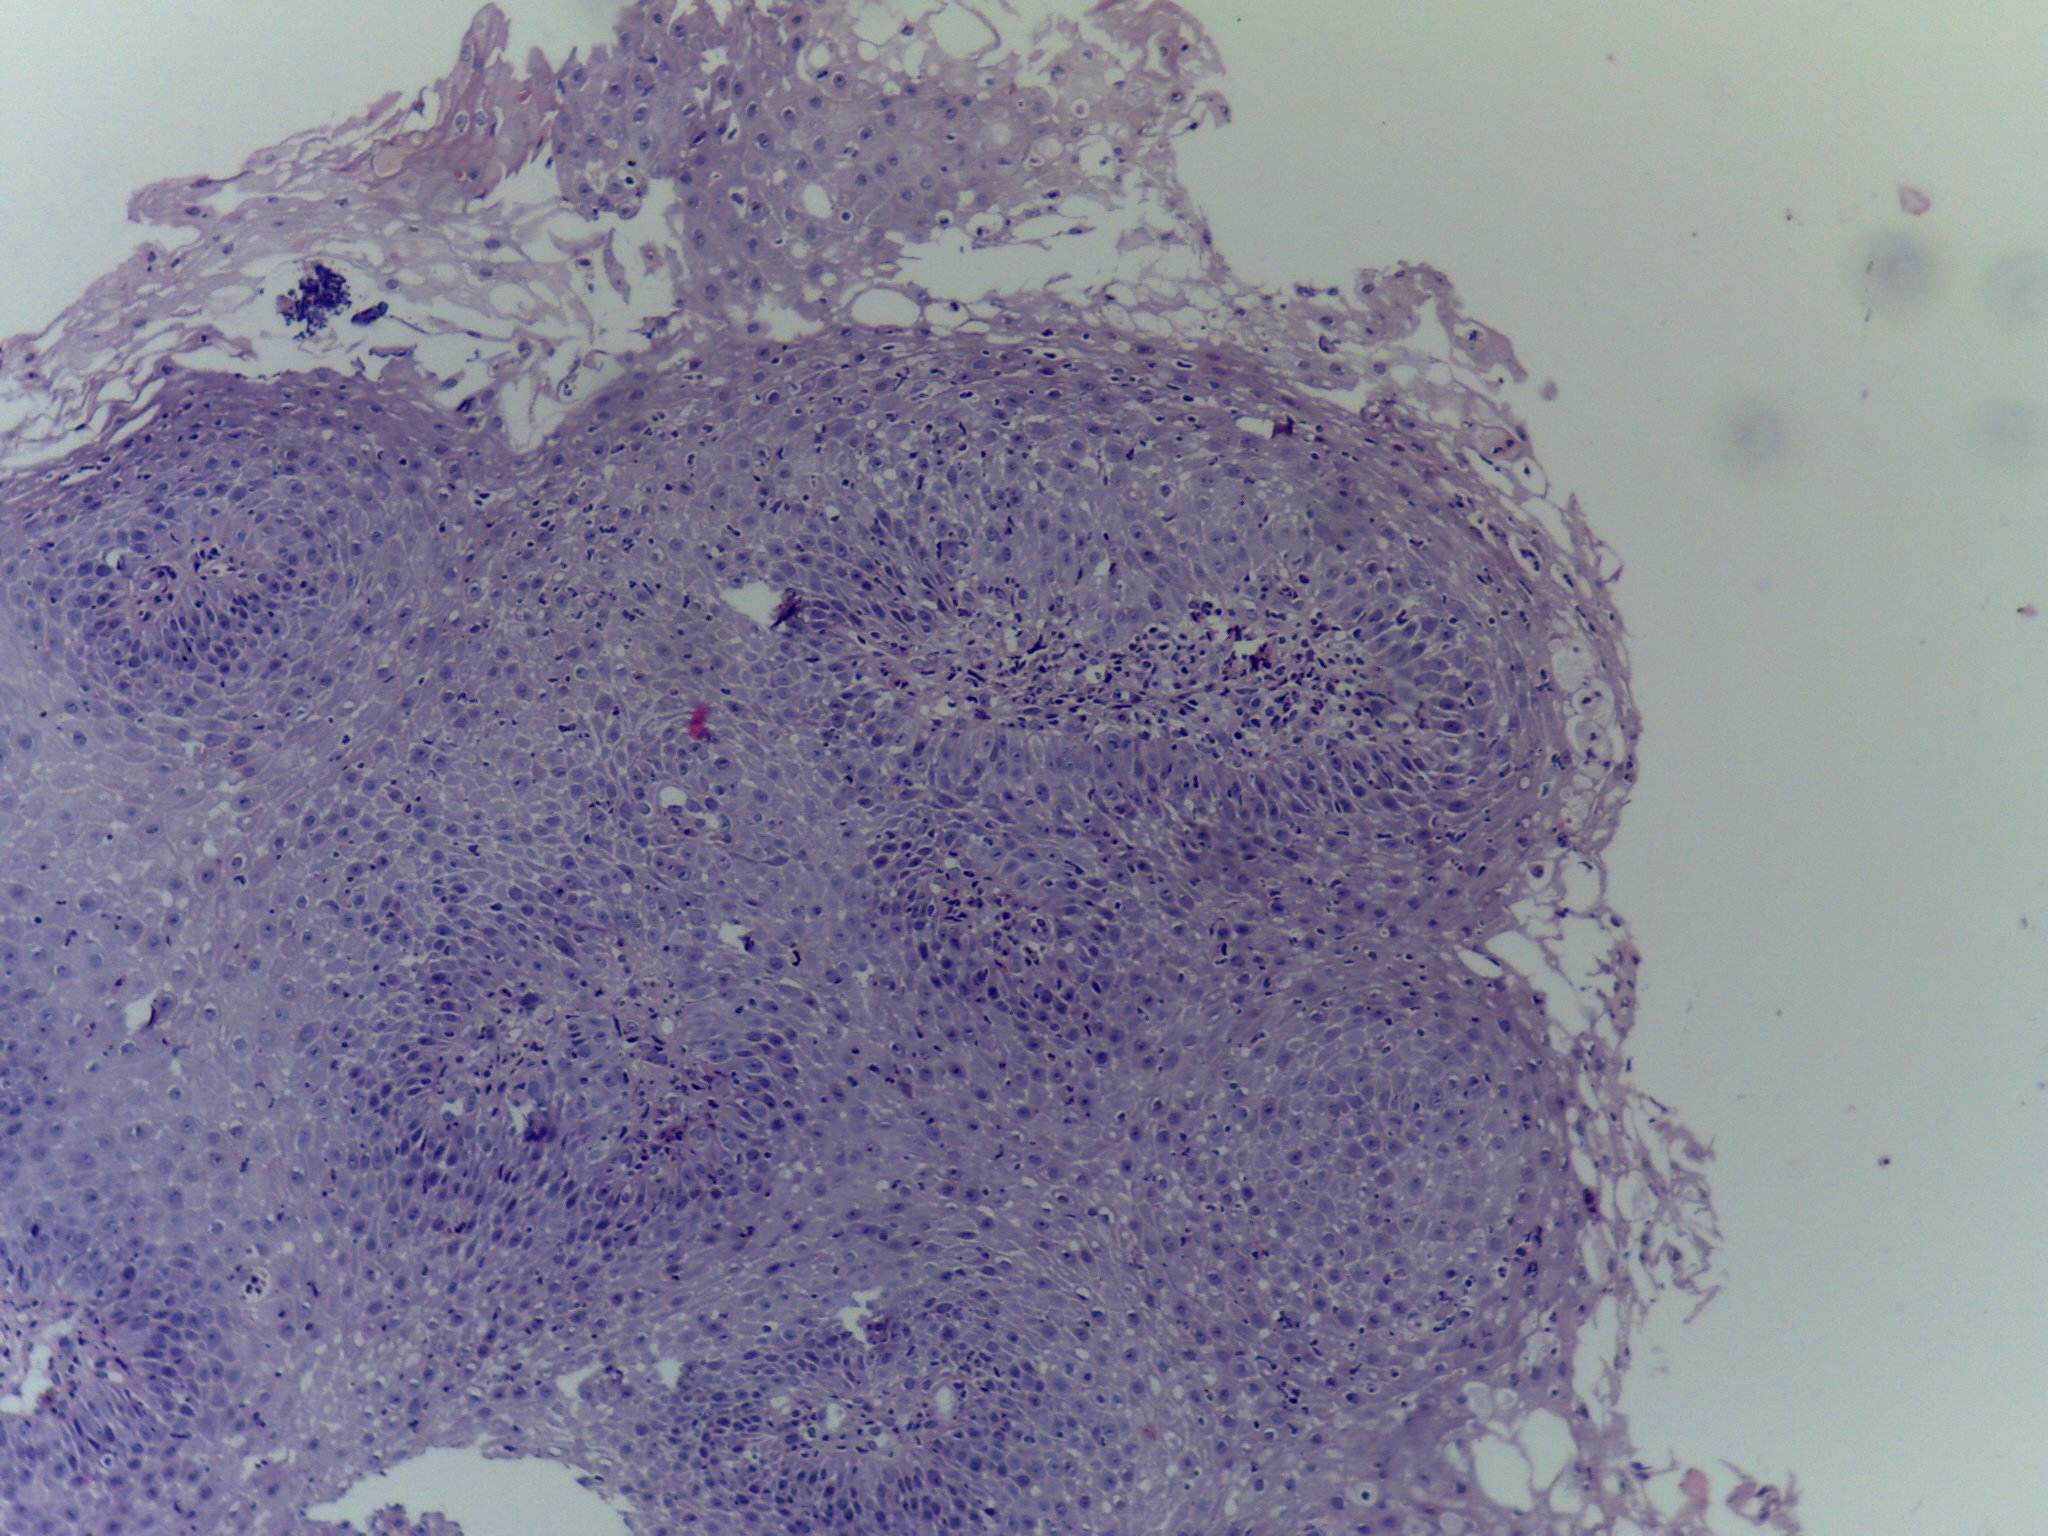
Diagnosis: OSCC